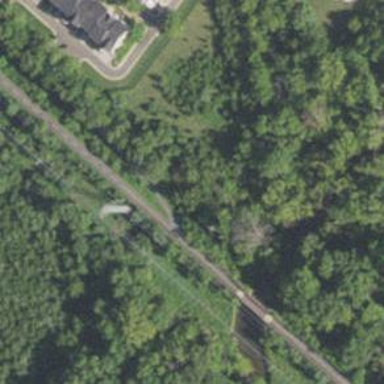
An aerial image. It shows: Asphalt cycleway beside abandoned railway.